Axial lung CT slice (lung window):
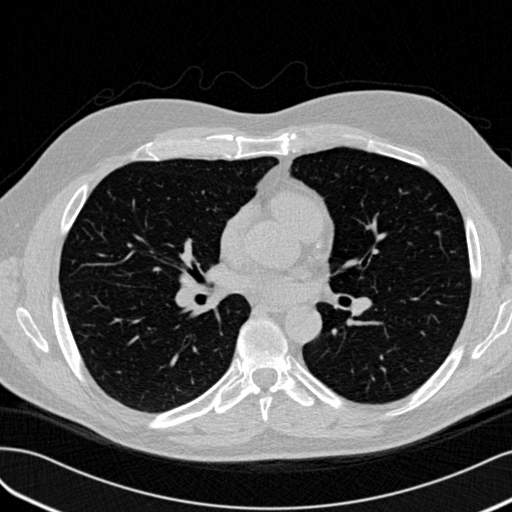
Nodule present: no